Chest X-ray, PA view. Patient: 68 years old, sex F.
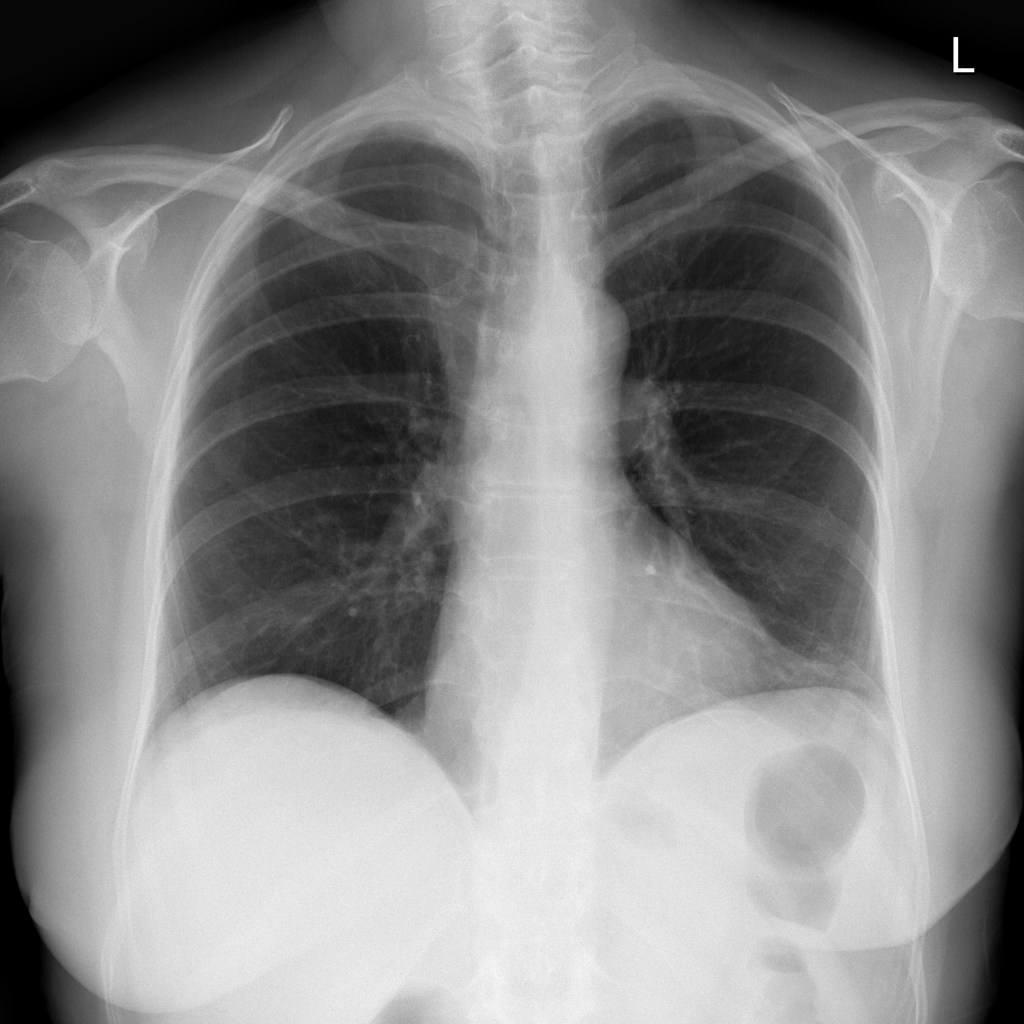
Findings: No Finding